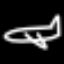
Label: airplane